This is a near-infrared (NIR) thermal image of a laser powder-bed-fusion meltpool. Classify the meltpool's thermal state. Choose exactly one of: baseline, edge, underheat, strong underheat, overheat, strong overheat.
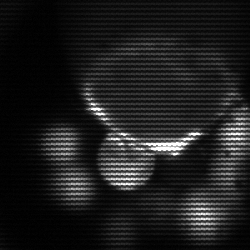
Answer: edge